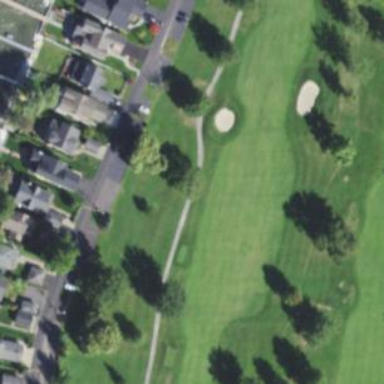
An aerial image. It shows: Golf hole.